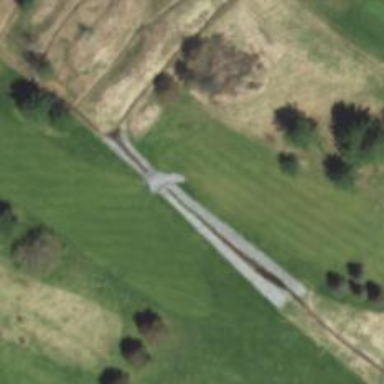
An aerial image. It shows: Golf cartpath that is also road path.